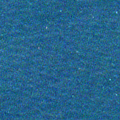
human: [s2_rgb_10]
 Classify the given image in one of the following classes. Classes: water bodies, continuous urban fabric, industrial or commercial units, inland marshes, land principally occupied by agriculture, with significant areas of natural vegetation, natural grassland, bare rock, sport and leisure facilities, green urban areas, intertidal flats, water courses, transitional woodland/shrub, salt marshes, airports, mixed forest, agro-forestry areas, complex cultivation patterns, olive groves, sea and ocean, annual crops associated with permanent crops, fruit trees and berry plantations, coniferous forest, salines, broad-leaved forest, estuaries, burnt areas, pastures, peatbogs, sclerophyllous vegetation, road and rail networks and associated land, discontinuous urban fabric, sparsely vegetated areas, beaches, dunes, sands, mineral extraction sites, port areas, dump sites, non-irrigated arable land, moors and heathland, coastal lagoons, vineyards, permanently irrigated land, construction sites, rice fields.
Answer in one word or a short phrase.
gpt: sea and ocean